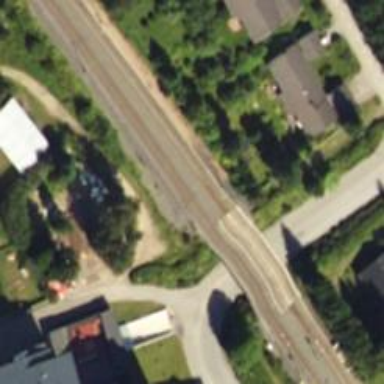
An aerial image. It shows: Bridge over railway with continuous electrified contact line.